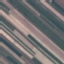
Land use / land cover: AnnualCrop